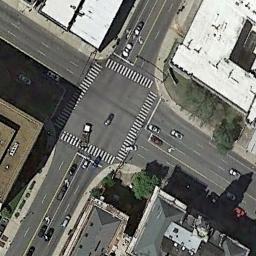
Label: intersection